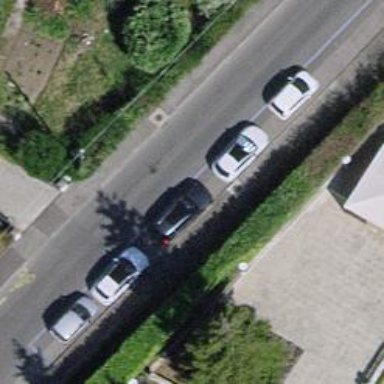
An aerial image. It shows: Residential road with asphalt surface. There are sidewalks on both sides and opposite lane cycleway.